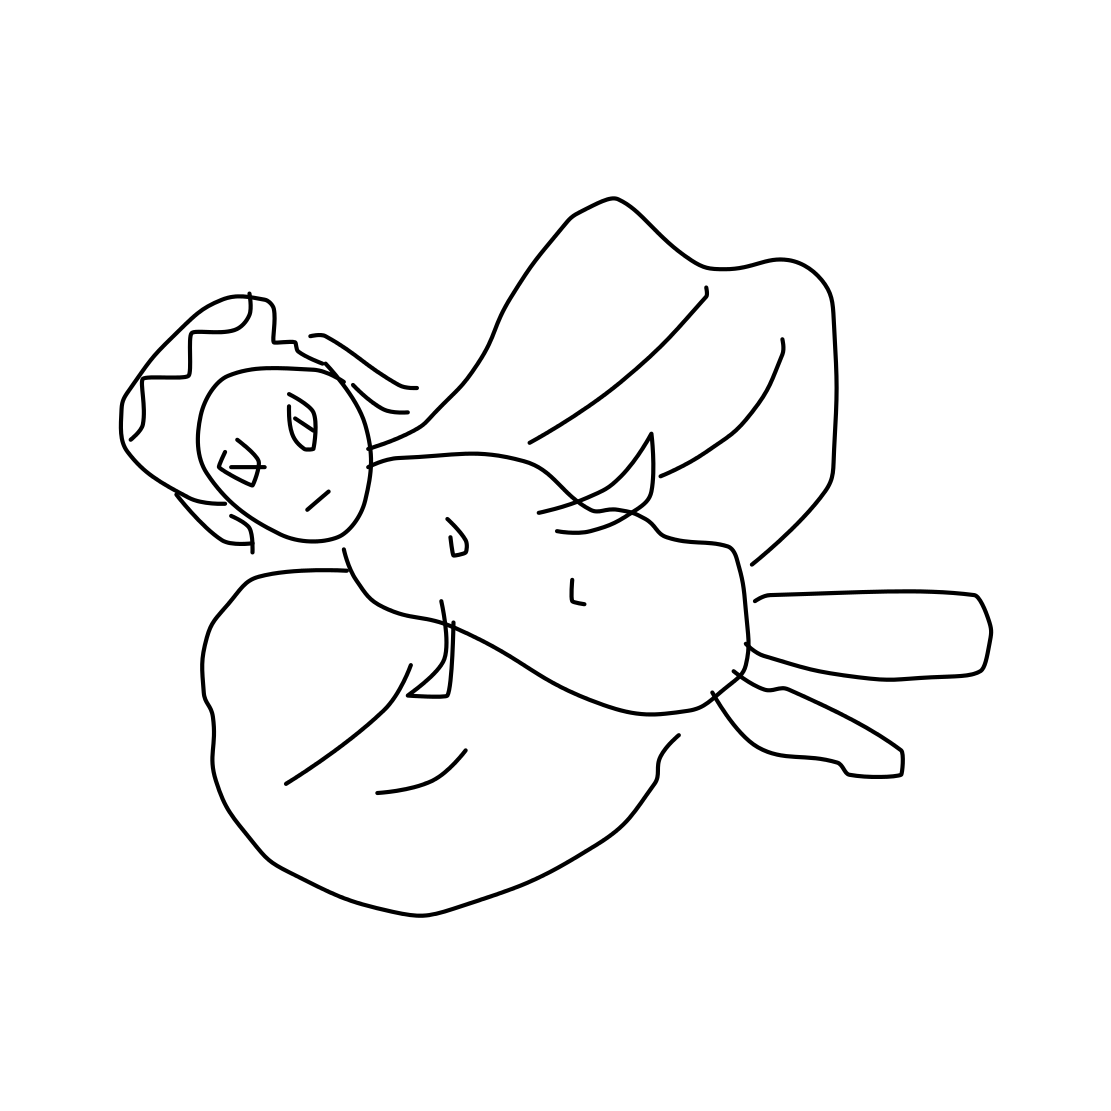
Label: angel